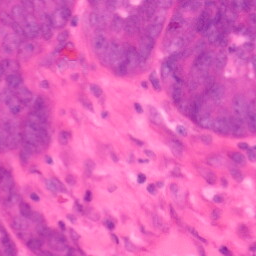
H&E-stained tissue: Colon